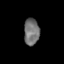
Tissue: skin
Cell type: Epithelial cells
Senescence score: 0.2561
Nuclear area (px): 402
Mean DAPI intensity: 114.42